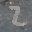
Label: 2